Question: I'm trying to incorporate primefaces into my JSF 2.0 web project.
I've recently updated from facelets 1.x to 2.0 and Added primefaces jar to my library folder. Everything is fine except, the way I have my templates structured has a conflict with the primefaces.
my looks like this:
'''
<?xml version="1.0" encoding="utf-8"?>
<!DOCTYPE html PUBLIC "-//W3C//DTD XHTML 1.0 Strict//EN" "http://www.w3.org/TR/xhtml1/DTD/xhtml1-strict.dtd">
<html xmlns="http://www.w3.org/1999/xhtml"
xmlns:ui="http://java.sun.com/jsf/facelets"
xmlns:h="http://java.sun.com/jsf/html"
xmlns:f="http://java.sun.com/jsf/core">
<h:head>
<title><ui:insert name="title">MILO</ui:insert></title>
//Css
//js
</h:head>
<h:body class="milo">
<h:form styleClass="miloForm" enctype="multipart/form-data">
<div id="container">
<ui:insert name="header">
<ui:include src="/WEB-INF/templates/header.xhtml"/>
</ui:insert>
<ui:insert name="content">
<!-- include your content file or uncomment the include below and create content.xhtml in this directory -->
</ui:insert>
<ui:insert name="footer">
<ui:include src="/WEB-INF/templates/footer.xhtml"/>
</ui:insert> </div>
</h:form>
</h:body>
'''
And my like this:
'''
<!DOCTYPE html PUBLIC "-//W3C//DTD XHTML 1.0 Transitional//EN" "http://www.w3.org/TR/xhtml1/DTD/xhtml1-transitional.dtd">
<html xmlns="http://www.w3.org/1999/xhtml"
xmlns:ui="http://java.sun.com/jsf/facelets"
xmlns:h="http://java.sun.com/jsf/html"
xmlns:f="http://java.sun.com/jsf/core"
xmlns:p="http://primefaces.org/ui">
<ui:composition template="/WEB-INF/templates/base.xhtml">
<ui:define name="content">
<p:editor/>
</ui:define>
'''
Once I have this, the p:editor won't show up. any ideas why? the console won't show me any warnings/errors.
EDIT>>> Found JS Error

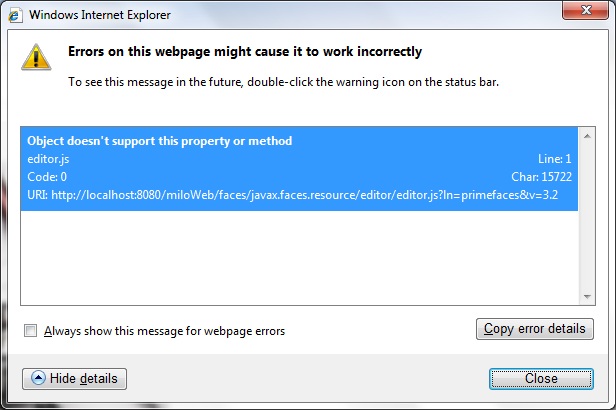
Answer: In your 'template.xhtml', you need to '<head>' by '<h:head>' and '<body>' by '<h:body>'. You shouldn't add another ones, that would only result in invalid HTML.
Particularly the '<h:head>' is mandatory as it allows component libraries like PrimeFaces to auto-include the necessary CSS/JS files by resource dependency injection. The '<h:body>' is only mandatory whenever you have '<h:outputScript>' elements with a 'target="body"' so that they will be auto-relocated to the very bottom of the generated HTML '<body>' element.
---
your concrete problem is caused by a conflict in the manually loaded jQuery library and the one which is auto-included by PrimeFaces. PrimeFaces uses jQuery and jQuery UI under the covers. If you stick to using PrimeFaces, I'd recommend to drop the manually loaded jQuery and use the PrimeFaces-bundled one instead. To cover pages where you don't use PrimeFaces components as well, you can explicitly load PrimeFaces-bundled jQuery for every page by adding the following line to the '<h:head>':
'''
<h:outputScript library="primefaces" name="jquery/jquery.js" />
'''